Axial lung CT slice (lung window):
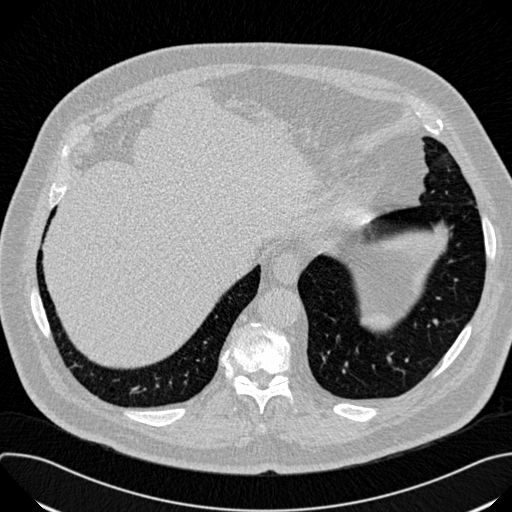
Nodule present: no